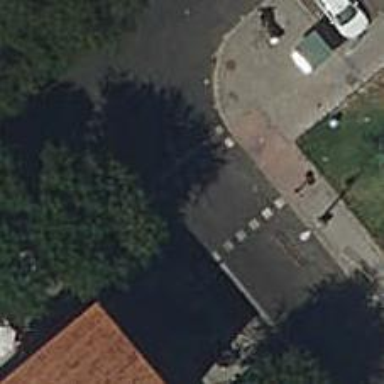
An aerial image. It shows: Footway crossing equipped with traffic signals.